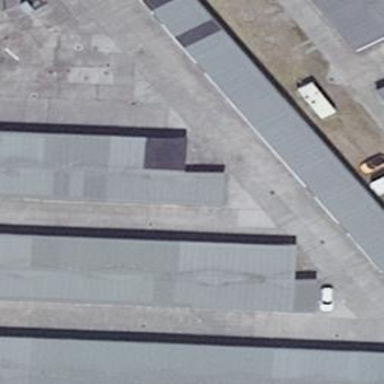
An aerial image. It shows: Group of garages.